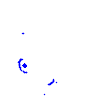
Particle: proton